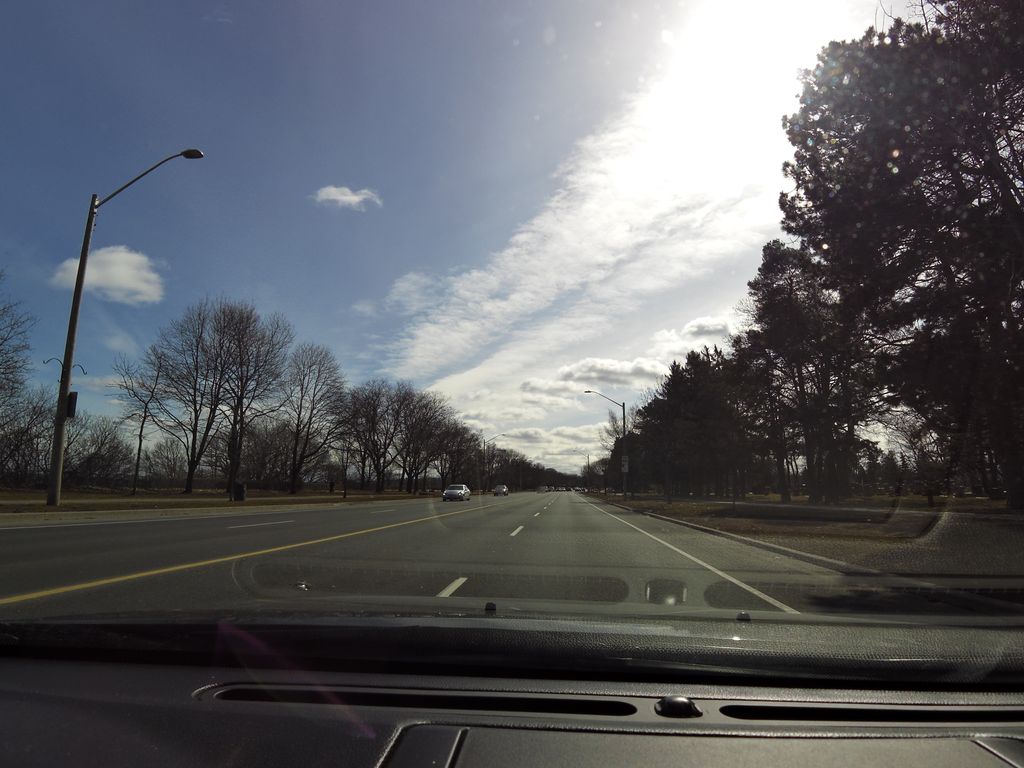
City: hamilton